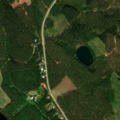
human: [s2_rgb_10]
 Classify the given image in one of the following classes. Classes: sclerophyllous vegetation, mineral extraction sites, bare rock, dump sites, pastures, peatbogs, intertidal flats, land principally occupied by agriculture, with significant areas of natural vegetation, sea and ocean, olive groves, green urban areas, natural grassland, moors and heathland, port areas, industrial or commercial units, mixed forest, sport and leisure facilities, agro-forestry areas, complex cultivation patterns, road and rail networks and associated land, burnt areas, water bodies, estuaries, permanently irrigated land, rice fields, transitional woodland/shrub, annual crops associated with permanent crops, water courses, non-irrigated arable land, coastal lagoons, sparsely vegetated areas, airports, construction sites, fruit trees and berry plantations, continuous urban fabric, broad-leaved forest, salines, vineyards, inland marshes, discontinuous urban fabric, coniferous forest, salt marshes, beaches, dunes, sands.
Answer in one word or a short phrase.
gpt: coniferous forest, mixed forest, transitional woodland/shrub, water bodies